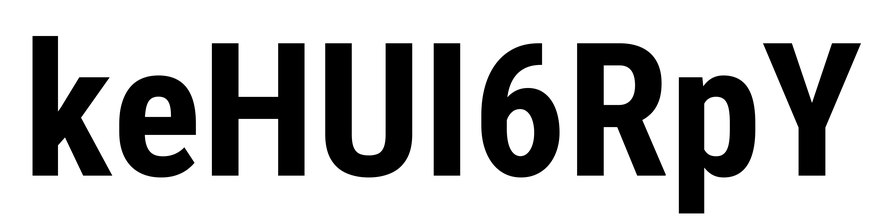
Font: Roboto_Condensed_Bold